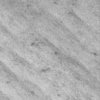
Label: not_dusty